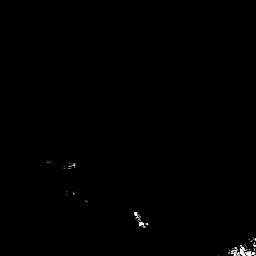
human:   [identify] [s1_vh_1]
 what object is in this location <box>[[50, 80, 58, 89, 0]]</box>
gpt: <ref>1 small ship at the bottom</ref>